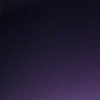
Label: space